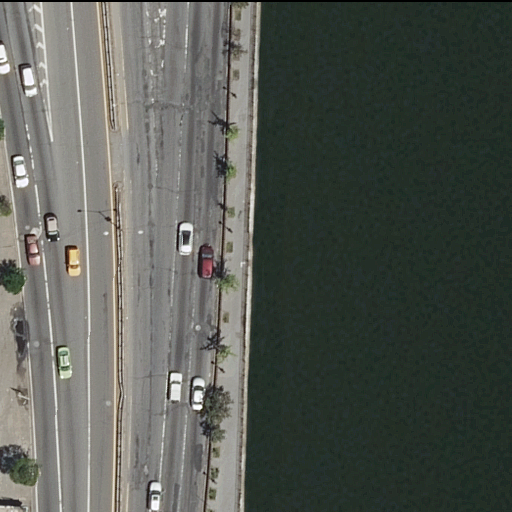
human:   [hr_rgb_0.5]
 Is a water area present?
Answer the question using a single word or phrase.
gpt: yes

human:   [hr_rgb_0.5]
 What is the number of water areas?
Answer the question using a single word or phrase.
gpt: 1

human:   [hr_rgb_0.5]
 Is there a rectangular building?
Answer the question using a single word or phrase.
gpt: no

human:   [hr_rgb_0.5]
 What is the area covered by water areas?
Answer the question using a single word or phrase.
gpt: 5349m2

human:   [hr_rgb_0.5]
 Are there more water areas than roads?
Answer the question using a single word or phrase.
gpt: no

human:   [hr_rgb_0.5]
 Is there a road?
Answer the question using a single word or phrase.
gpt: yes

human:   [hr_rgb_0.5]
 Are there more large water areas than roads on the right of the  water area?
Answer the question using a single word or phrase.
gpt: yes

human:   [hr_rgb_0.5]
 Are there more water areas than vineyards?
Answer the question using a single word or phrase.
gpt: yes

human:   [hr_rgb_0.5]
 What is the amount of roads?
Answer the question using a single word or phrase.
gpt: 10

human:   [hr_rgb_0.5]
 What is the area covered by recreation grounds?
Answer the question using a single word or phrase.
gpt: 0m2

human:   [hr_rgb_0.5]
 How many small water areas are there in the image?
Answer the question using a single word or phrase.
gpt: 0

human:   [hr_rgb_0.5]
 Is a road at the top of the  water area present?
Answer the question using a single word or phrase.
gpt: no

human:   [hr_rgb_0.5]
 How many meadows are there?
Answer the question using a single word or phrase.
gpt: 0

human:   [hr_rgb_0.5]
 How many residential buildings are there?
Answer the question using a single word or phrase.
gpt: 0

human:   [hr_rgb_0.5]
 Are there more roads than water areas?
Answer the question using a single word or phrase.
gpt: yes

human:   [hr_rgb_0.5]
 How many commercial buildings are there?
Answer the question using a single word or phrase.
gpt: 0

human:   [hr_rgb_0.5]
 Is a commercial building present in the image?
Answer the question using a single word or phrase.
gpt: no

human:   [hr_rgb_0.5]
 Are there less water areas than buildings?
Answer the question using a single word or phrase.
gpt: no

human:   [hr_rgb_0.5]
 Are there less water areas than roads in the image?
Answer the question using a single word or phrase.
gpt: yes

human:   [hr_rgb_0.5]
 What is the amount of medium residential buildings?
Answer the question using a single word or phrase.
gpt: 0

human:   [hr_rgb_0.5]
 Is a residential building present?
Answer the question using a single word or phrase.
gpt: no

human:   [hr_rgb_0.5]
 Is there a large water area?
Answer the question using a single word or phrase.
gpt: yes

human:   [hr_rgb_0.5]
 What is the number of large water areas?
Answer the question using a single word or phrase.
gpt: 1

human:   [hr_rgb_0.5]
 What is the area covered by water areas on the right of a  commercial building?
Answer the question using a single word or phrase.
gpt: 0m2

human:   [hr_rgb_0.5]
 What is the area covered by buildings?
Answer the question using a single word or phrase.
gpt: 0m2

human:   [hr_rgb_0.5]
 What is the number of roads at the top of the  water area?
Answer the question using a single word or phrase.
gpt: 0

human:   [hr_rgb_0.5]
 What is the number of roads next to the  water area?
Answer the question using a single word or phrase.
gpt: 10

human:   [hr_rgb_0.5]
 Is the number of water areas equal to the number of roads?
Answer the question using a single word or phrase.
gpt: no

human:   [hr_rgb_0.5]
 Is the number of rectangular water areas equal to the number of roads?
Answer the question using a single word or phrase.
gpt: no

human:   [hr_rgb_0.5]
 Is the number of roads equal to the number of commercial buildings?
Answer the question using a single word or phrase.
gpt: no

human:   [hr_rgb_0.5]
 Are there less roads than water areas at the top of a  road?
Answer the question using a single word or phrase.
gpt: no

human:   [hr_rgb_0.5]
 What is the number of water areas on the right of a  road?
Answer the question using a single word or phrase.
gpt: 1

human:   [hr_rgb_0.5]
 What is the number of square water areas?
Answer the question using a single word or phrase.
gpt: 0

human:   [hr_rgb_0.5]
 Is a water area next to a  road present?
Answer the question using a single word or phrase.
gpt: yes

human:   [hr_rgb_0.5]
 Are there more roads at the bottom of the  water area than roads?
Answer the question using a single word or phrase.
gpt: no

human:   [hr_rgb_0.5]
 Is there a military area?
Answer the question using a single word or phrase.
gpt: no

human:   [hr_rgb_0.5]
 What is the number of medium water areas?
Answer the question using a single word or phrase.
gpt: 0

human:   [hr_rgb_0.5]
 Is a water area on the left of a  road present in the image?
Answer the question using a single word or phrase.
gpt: no

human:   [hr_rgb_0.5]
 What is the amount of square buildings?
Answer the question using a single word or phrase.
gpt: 0

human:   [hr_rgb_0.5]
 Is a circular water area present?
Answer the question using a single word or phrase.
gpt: no

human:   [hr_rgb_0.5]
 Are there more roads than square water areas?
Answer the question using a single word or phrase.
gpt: yes

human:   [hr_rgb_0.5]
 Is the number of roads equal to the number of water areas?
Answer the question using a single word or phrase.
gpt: no

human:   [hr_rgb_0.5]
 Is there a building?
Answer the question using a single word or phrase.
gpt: no

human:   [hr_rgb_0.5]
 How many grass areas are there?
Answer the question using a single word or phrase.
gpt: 0

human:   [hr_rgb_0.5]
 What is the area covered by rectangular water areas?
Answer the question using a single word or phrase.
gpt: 5349m2

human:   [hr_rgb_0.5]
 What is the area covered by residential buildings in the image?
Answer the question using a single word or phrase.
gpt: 0m2

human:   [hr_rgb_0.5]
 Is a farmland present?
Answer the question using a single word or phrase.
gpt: no

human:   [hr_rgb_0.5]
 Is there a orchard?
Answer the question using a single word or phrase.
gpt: no

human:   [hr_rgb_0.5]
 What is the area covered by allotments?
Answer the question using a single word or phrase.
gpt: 0m2

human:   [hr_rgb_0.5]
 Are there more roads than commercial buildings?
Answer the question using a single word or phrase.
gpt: yes

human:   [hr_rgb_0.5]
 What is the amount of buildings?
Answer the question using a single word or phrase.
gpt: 0

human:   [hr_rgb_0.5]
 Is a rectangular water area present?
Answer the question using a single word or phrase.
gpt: yes

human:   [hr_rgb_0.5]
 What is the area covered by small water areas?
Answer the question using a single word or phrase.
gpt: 0m2

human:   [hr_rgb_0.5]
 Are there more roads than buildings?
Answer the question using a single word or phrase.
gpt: yes

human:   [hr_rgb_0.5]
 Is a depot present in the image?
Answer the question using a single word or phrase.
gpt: no

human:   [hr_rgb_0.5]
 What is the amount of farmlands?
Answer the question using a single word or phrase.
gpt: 0

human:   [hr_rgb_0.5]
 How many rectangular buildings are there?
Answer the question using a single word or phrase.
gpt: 0

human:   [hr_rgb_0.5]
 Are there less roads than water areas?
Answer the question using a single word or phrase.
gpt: no

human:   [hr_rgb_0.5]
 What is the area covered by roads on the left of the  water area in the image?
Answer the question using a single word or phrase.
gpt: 0m2

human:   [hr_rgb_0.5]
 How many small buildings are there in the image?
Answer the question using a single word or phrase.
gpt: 0

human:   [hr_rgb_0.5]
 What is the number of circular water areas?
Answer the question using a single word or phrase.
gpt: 0

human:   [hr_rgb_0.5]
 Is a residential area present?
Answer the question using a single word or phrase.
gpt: no

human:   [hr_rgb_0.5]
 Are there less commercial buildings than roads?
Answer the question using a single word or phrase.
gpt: yes

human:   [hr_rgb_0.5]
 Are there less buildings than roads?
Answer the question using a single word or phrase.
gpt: yes